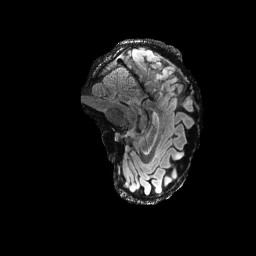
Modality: FLAIR
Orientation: sagittal
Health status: ill
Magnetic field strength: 3 T